Question: I wanted to use the KnockoutJS mapping plugin for the first time because it can save me a lot of code. But altough the opject is mapped, it is not binding to the view. My code is as follow:
'''
...
//global variables
var mv;
...
function viewmodel() {
var self = this;
self.searchViewModel = ko.mapping.fromJS({});
}
...
//load function
$().ready(function () {
mv = new viewmodel();
doSearch();
ko.applyBindings(mv);
...
}
function doSearch() {
var params = "{'_search':'" + JSON.stringify(searchObject) + "'}";
$("#_pnlMachineList").mask("Loading...");
$.ajax({
type: "POST",
url: "machinepark2.aspx/doSearch",
data: params,
contentType: "application/json; charset=utf-8",
dataType: "json",
dataFilter: function(data) {
// This boils the response string down
// into a proper JavaScript Object().
var msg = eval('(' + data + ')');
// If the response has a ".d" top-level property,
// return what's below that instead.
if (msg.hasOwnProperty('d'))
return msg.d;
else
return msg;
},
success: function (msg) {
ko.mapping.fromJS(msg, {}, mv.searchViewModel);
},
error: function (msg) {
//document.location = "/errorPage.aspx";
}
});
}
'''
'''
Count: <span data-bind="text: searchViewModel.searchCount"></span>
<br />
<table class="table">
<thead>
<tr class="text_bold">
<th>Name</th>
<th>Type</th>
<th>Model</th>
</tr>
</thead>
<tbody data-bind="foreach: searchViewModel.machines">
<tr style="cursor:pointer;" data-bind="attr: { 'data-guid': GUID }, click: loadmachine">
<td data-bind="text: EndUserMachineName"></td>
<td><img alt="" style="position: relative;" data-bind="attr: { src: TypeImage }"></td>
<td data-bind="html: ManufacturerModel"></td>
</tr>
</tbody>
</table>
'''
When the doSearch function has been executed, I can view the mv.searchViewModel in the firebug console. All properties are nicely put in observables:

And mv.searchViewModel.searchCount() gives me an integer: 2.
But the count label and the table are not filled. What am I doing wrong?
Edit: Firebug doesn't give any bug.
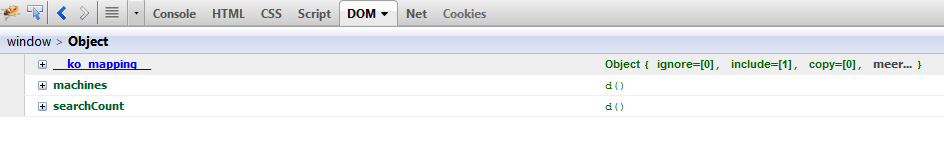
Answer: You mostly forgot some () after searchViewModel. Here is the corrected code (fiddle:<URL> :
html:
'''
Count: <span data-bind="text: searchViewModel().searchCount"></span>
<br />
<table class="table">
<thead>
<tr class="text_bold">
<th>Name</th>
<th>Type</th>
<th>Model</th>
</tr>
</thead>
<tbody data-bind="foreach: searchViewModel().machines">
<tr style="cursor:pointer;" data-bind="attr: { 'data-guid': GUID }">
<td data-bind="text: EndUserMachineName"></td>
<td><img alt="" data-bind="attr: { src: TypeImage }" /></td>
<td data-bind="text: ManufacturerModel"></td>
</tr>
</tbody>
</table>
'''
js:
'''
var dataFromServer = {
searchCount:5,
machines:[{
GUID:"123",
EndUserMachineName:"1",
TypeImage:"https://i.chzbgr.com/maxW500/<PHONE>/hE2041EA3/",
ManufacturerModel:"lorem lorem"
}
]
}
var ajaxSim = function(callback){
setTimeout(function(){
callback(dataFromServer);
},1000);
}
var mv;
function viewmodel() {
var self = this;
self.searchViewModel = ko.observable({searchCount:4, machines:[]});
}
mv = new viewmodel();
doSearch();
ko.applyBindings(mv);
function doSearch() {
ajaxSim(
function (msg) {
console.log(msg)
mv.searchViewModel(ko.mapping.fromJS(msg));
});
}
'''